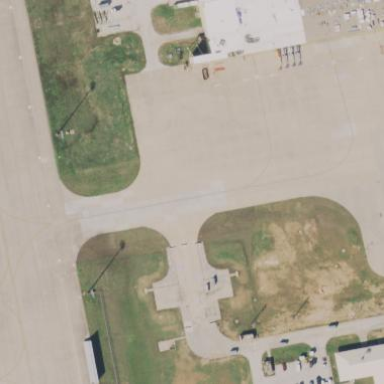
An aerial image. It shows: Apron at the airport paved with concrete.